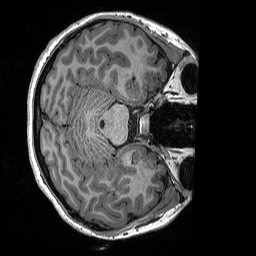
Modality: T1w
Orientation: axial
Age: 18
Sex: female